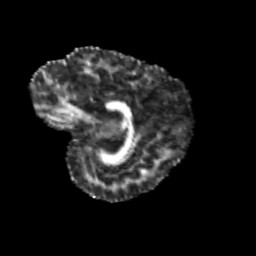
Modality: FA
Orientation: sagittal
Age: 10
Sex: female
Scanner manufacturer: siemens
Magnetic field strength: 3 T
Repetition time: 3.8 s
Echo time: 0.07 s